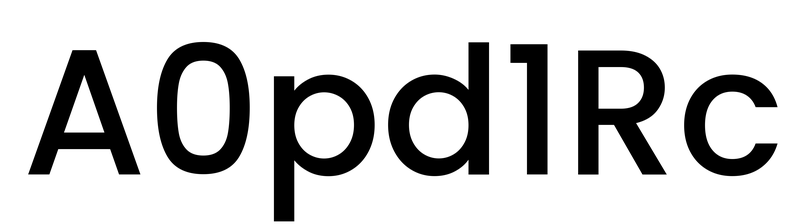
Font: Poppins-Medium